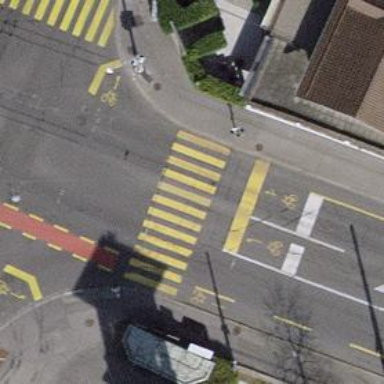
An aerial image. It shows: Road crossing with traffic signals.